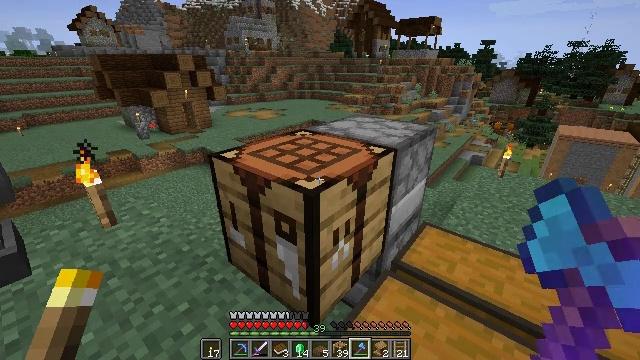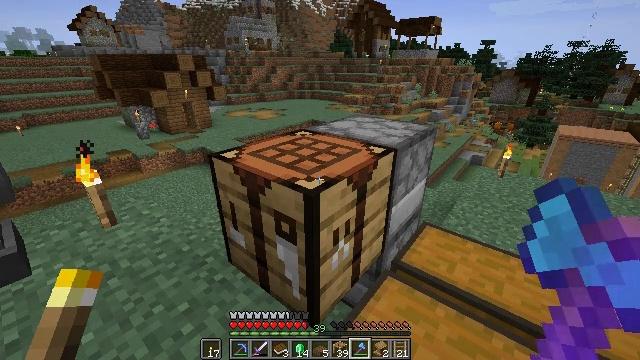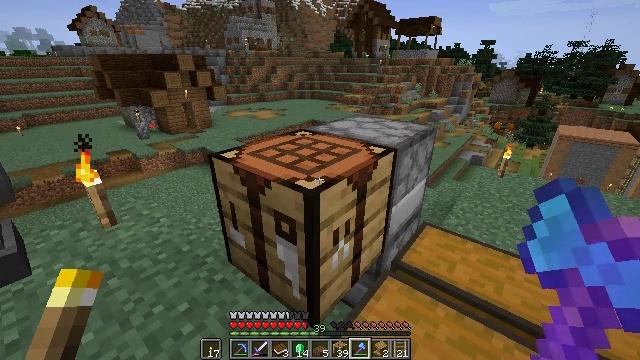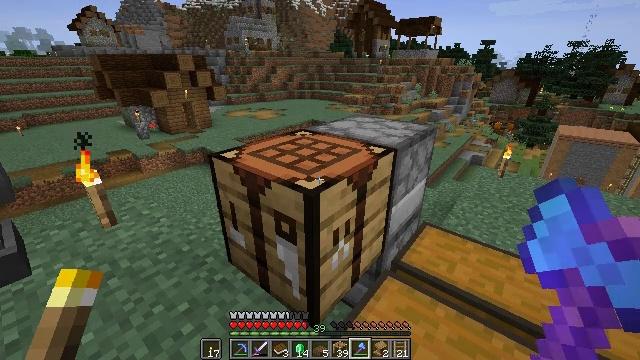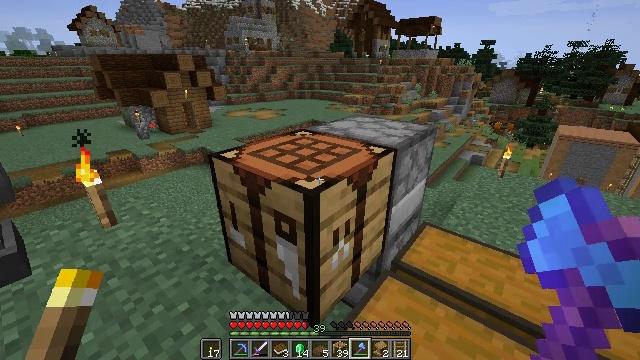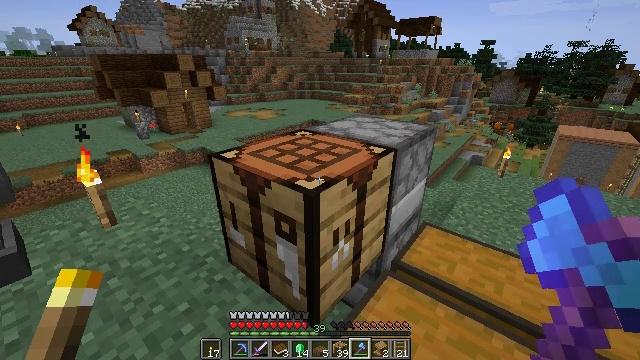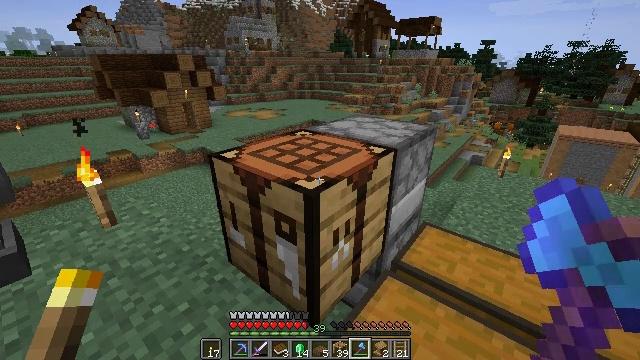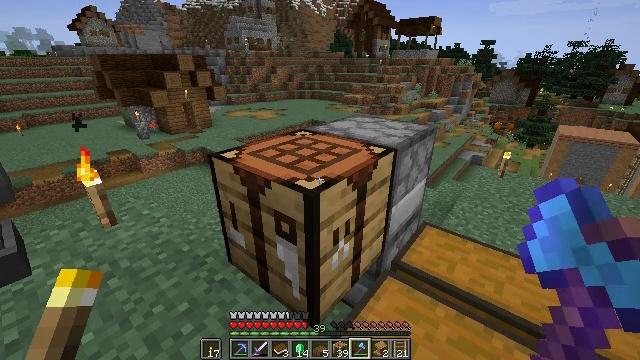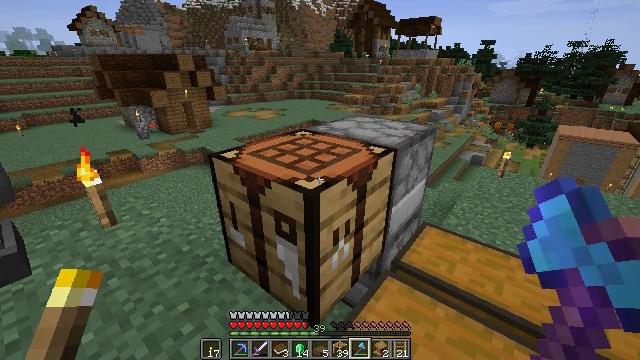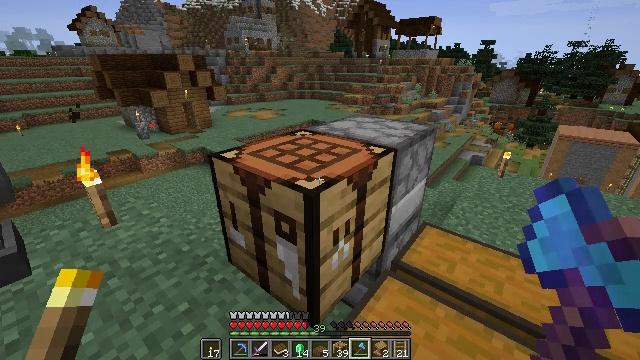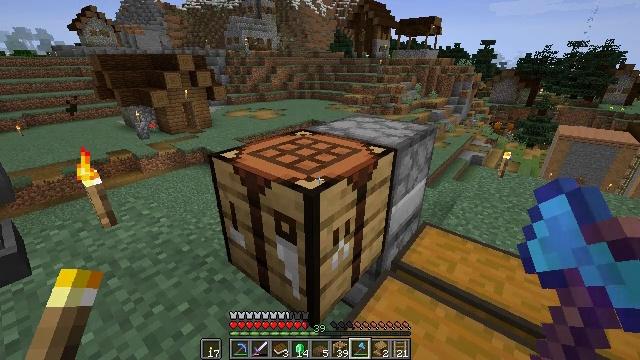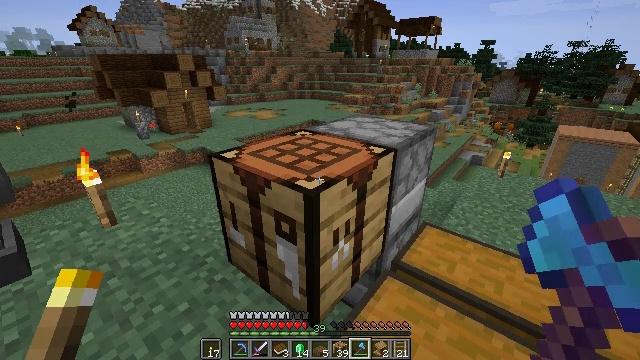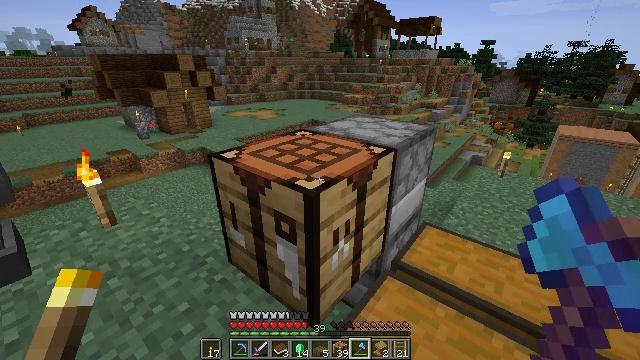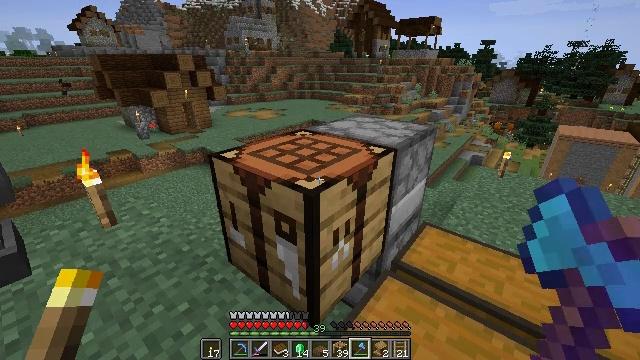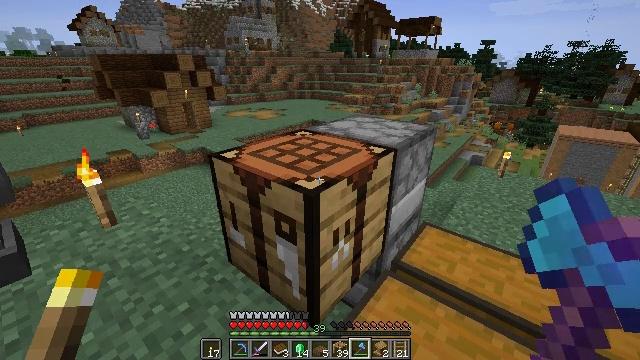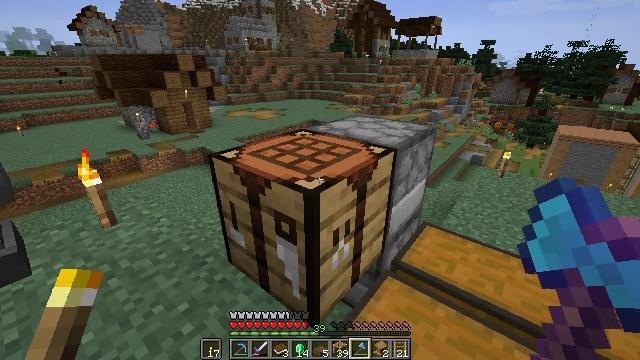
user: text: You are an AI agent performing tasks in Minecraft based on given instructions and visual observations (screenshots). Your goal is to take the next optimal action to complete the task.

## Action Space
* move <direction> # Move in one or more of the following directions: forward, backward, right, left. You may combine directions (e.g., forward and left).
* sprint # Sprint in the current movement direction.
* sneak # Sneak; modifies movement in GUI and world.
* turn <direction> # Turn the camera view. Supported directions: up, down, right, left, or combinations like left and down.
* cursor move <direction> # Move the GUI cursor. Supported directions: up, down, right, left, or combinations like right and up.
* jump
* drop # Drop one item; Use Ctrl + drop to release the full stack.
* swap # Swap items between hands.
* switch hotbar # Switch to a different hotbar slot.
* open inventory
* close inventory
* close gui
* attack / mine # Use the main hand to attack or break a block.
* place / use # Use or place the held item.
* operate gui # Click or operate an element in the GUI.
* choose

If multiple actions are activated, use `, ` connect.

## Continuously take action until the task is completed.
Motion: motion action
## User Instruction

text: Gather the spruce slab by holding left button.
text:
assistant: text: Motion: no_op
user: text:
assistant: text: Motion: no_op
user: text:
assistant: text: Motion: no_op
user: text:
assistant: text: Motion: no_op
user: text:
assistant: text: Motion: no_op
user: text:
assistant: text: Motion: no_op
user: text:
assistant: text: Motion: no_op
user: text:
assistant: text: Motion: no_op
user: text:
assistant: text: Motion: no_op
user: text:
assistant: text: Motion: no_op
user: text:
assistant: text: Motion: no_op
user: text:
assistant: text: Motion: no_op
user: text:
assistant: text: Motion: no_op
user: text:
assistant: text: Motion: no_op
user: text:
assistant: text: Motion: no_op
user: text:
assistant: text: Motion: no_op
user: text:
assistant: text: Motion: no_op
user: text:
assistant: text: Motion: no_op
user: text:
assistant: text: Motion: no_op
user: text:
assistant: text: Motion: no_op
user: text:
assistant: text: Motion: no_op
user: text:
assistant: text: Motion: no_op
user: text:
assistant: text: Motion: no_op
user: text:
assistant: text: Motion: no_op
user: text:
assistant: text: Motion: no_op
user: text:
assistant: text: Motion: no_op
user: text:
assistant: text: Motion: no_op
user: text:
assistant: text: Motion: no_op
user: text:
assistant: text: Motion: no_op
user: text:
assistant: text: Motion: no_op